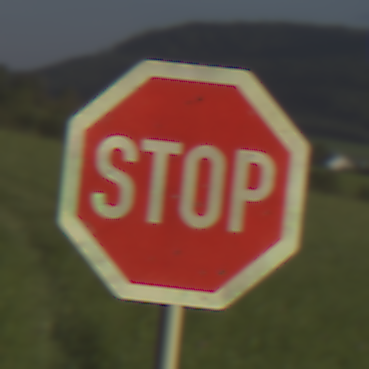
Verkehrszeichen: Stop
Umgebung: Outdoor, Nature
Tageszeit: MorningAfternoon
Wetter: PartlyCloudy
Licht: Natural
Jahreszeit: NotSpecified
Kontrast: HighContrast